Question: previous answers won't help me in solving this task.
Ive got link:
'''
<a href="https://twitter.com/intent/tweet?url=http://mydomain/?param1=something&amp;param2=somtehing&amp;param3=something" target="_blank">link
</a>
'''
Here I got link with multiple params in query string, it should lead me to 'http://mydomain/?param1=something&param2=somtehing&param3=something' but when I following this link, that what I see:

What's my problem, what am I doing wrong?
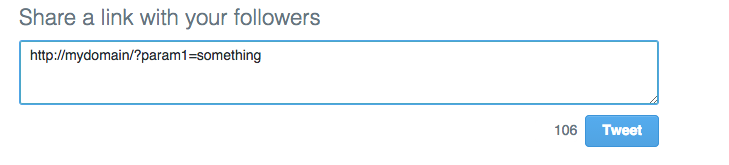
Answer: You need to URL encode your URL and pass it as the parameter. So the result would be:
'''
<a href="https://twitter.com/intent/tweet?url=http%3A%2F%2Fmydomain%2F%3Fparam1%3Dsomething%26param2%3Dsomtehing%26param3%3Dsomething" target="_blank">link
</a>
'''